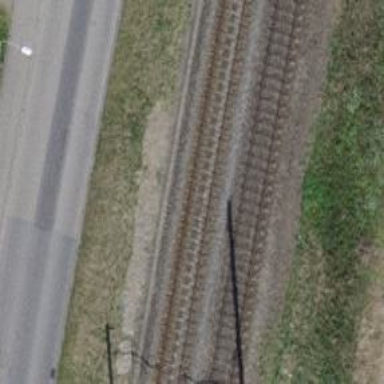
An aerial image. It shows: Single railway track with electrified contact line.